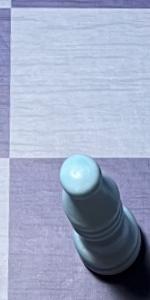
Label: Bishop_White